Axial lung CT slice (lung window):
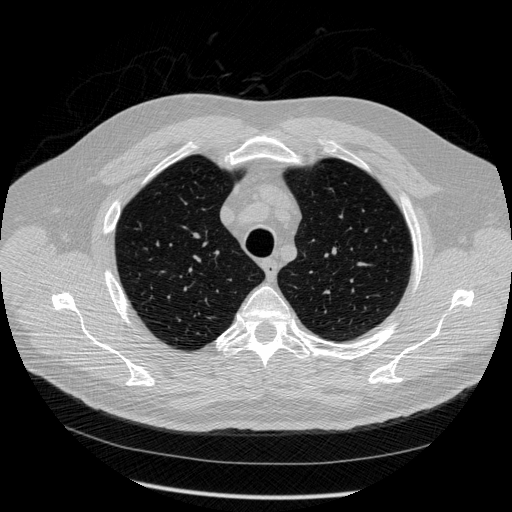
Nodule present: no